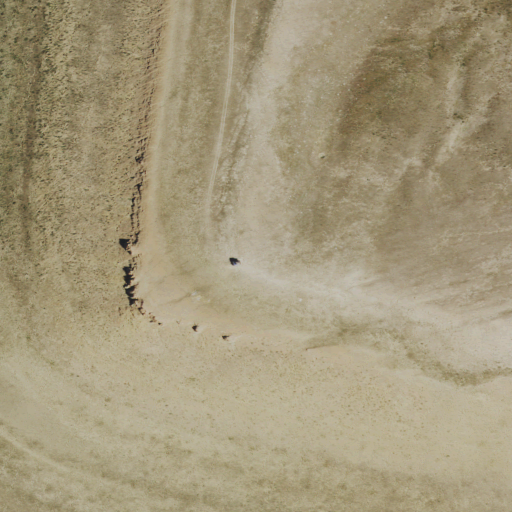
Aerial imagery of mountain in Wyoming named Bold Mountain containing shrub, grassland, and barren land